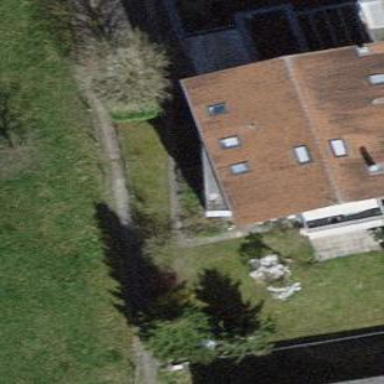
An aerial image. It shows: Building with tiled roof.